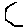
Label: hexagon